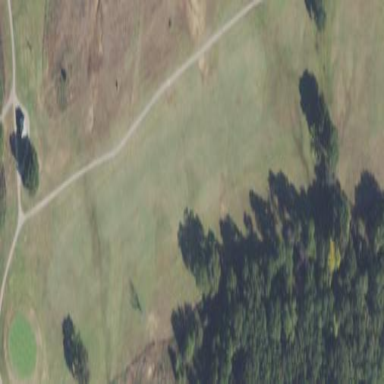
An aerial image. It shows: Golf fairway in the image.